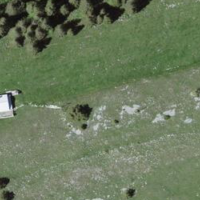
EUNIS habitat code: 23
Species observed at this site:
Orchis mascula